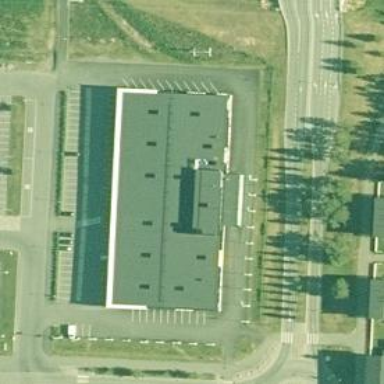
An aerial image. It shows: Fitness center located in leisure land.